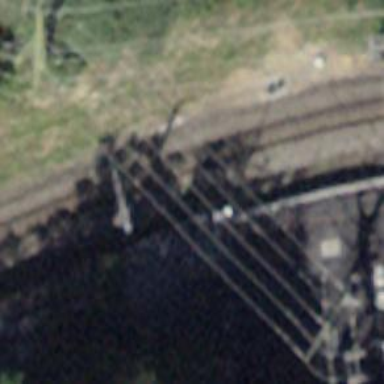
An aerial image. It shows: Power line is depicted.